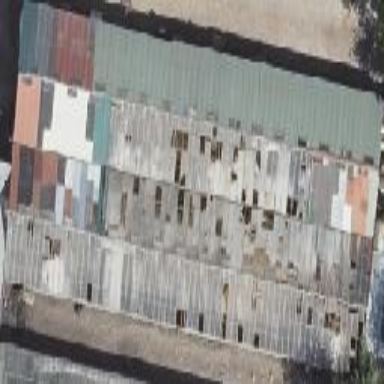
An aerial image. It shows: Industrial building.